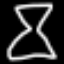
Label: hourglass